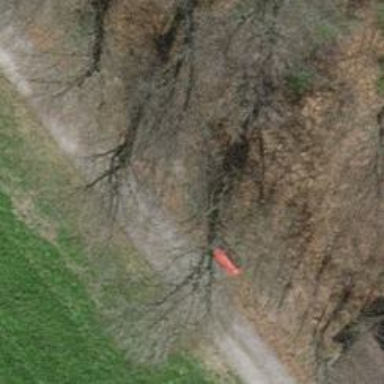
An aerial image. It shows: Red bench.